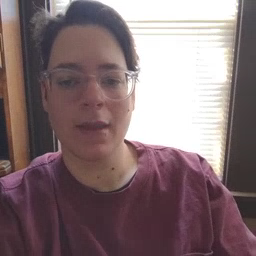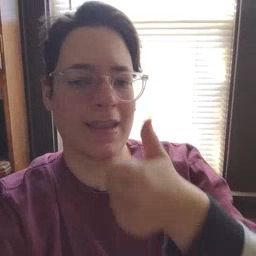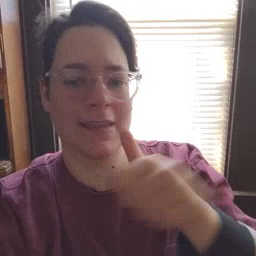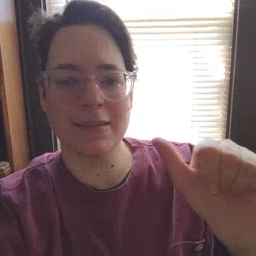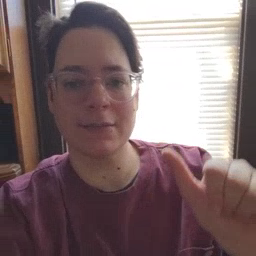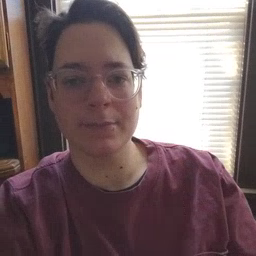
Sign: any